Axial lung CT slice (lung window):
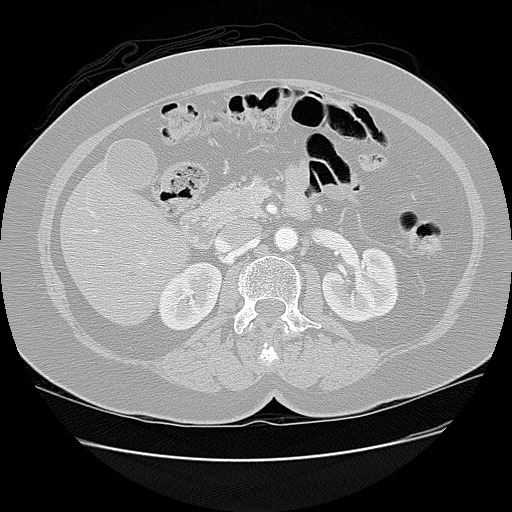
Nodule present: no